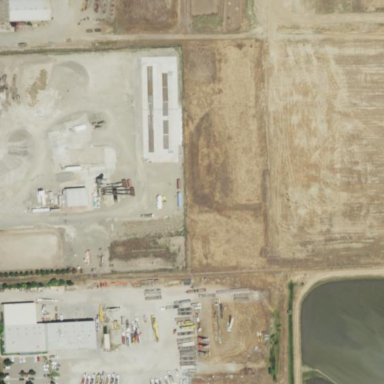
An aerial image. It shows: Industrial area.